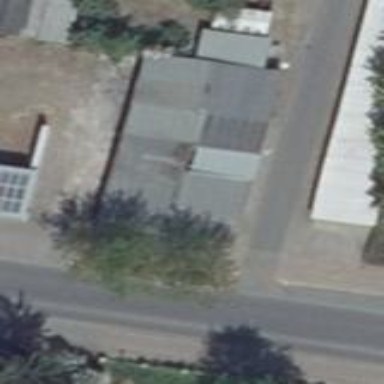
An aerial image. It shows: Group of garages.